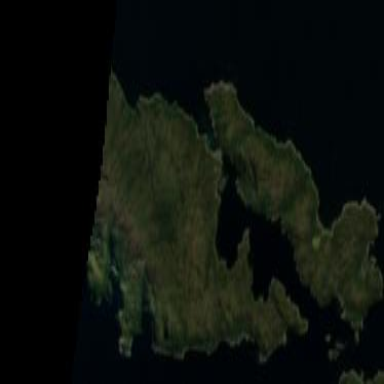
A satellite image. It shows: Island with natural coastline.